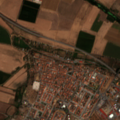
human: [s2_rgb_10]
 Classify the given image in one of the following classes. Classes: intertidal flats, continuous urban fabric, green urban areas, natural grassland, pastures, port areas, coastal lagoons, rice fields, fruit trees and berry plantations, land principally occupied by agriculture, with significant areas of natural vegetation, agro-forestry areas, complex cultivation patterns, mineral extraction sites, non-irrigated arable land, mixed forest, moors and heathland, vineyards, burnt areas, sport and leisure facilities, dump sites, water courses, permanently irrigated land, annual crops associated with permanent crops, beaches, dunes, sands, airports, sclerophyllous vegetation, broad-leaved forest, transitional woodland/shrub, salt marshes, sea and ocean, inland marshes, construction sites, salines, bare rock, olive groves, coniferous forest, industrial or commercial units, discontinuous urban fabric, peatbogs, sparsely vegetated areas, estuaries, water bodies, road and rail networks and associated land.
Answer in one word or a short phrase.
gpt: continuous urban fabric, discontinuous urban fabric, permanently irrigated land, olive groves, annual crops associated with permanent crops, complex cultivation patterns